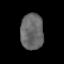
Tissue: prostate
Cell type: Myeloid cells
Senescence score: 0.3056
Nuclear area (px): 805
Mean DAPI intensity: 105.138